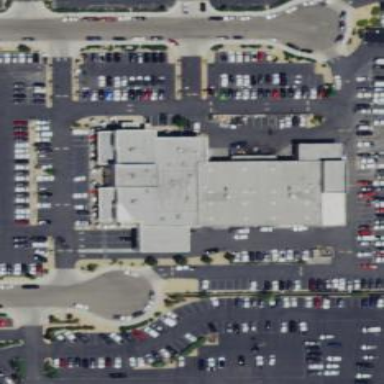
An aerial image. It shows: Retail building housing car shop.